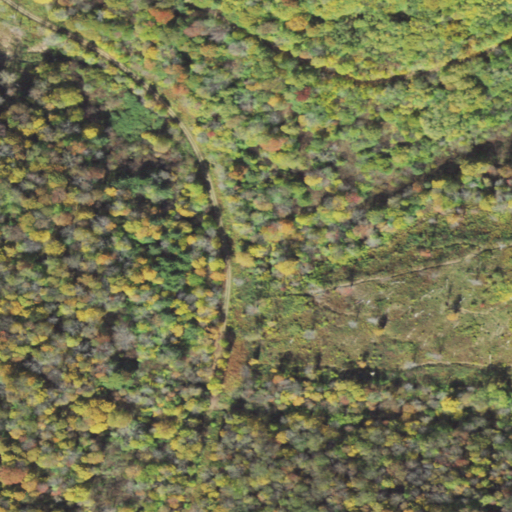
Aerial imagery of valley in Pennsylvania named Dry Hollow containing deciduous forest, open development, pasture, and shrub